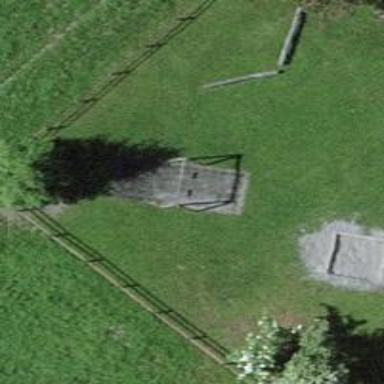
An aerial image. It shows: Playground with swings.